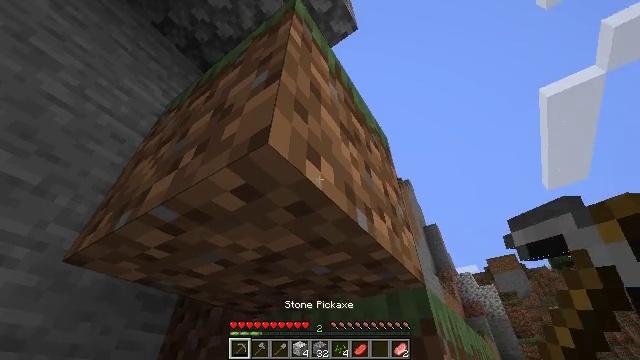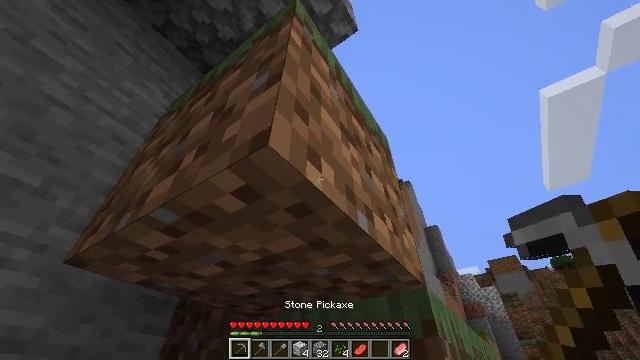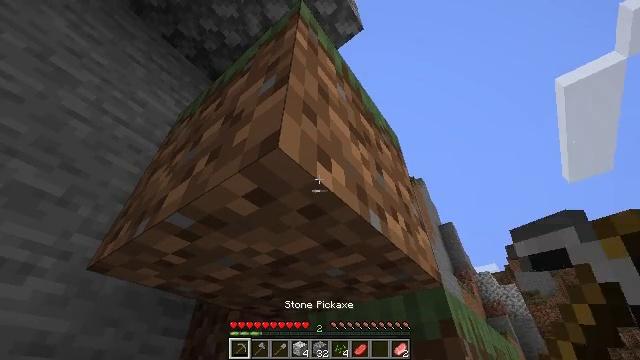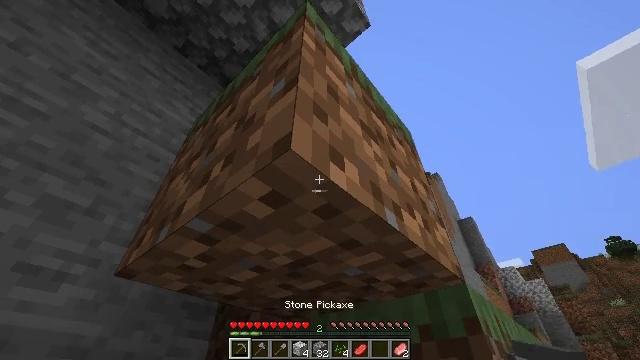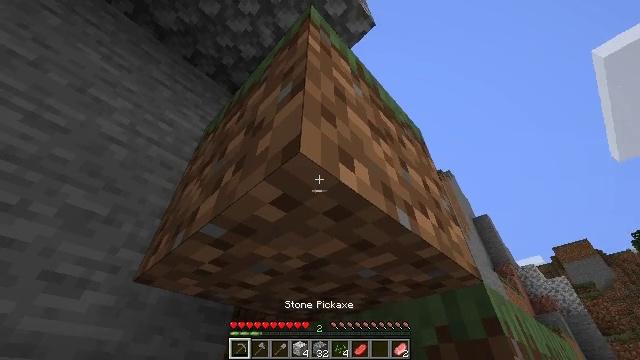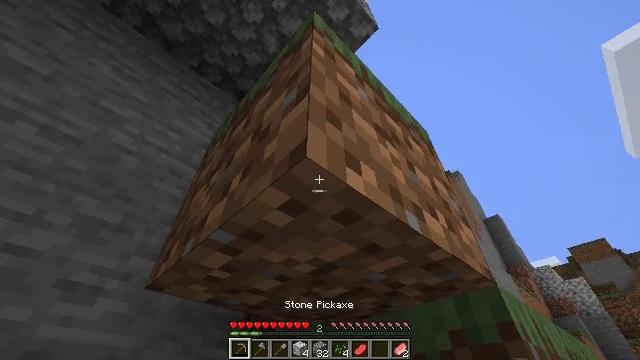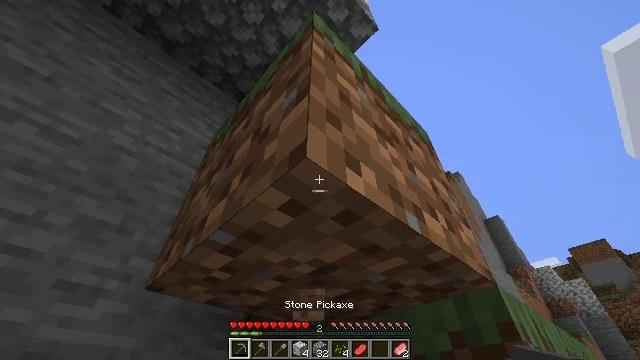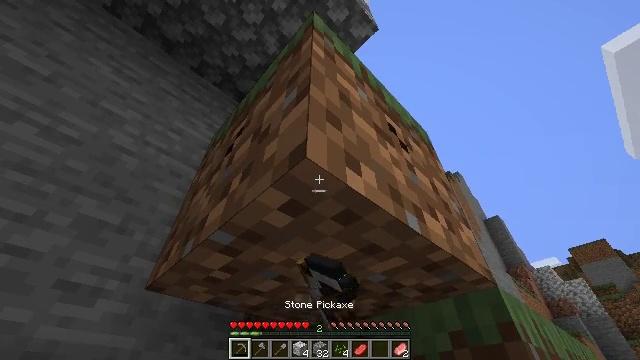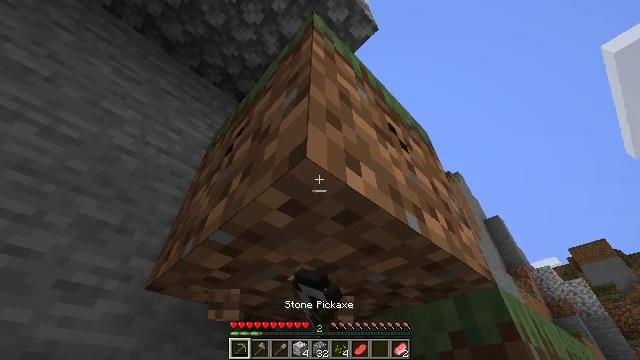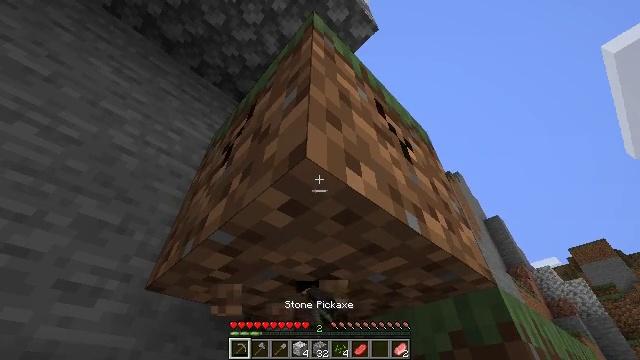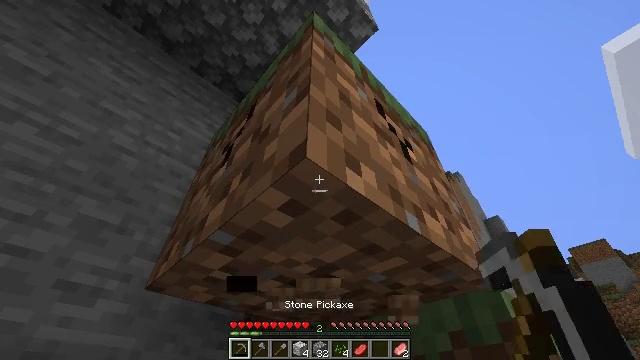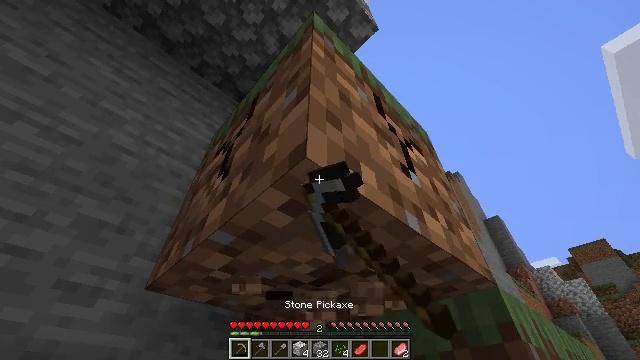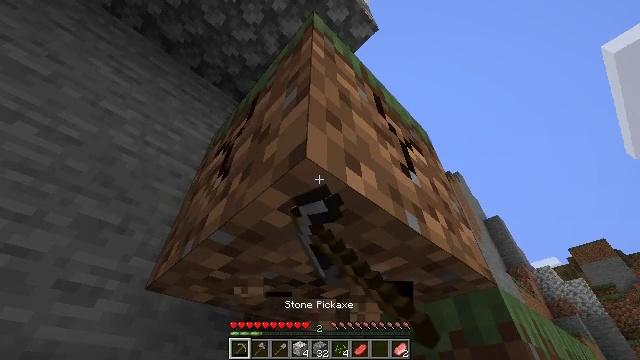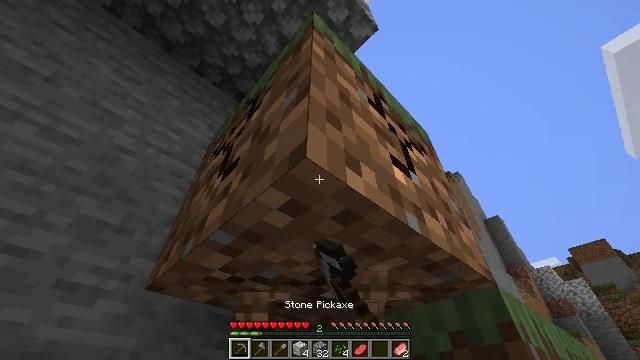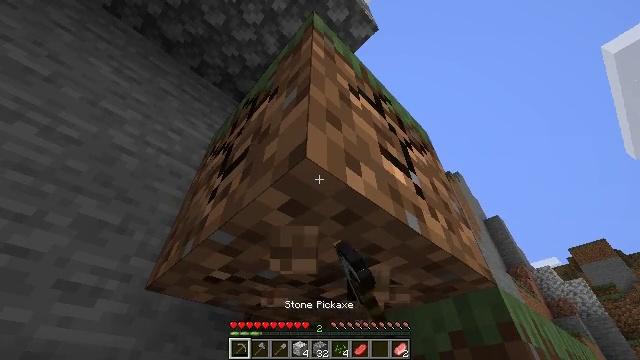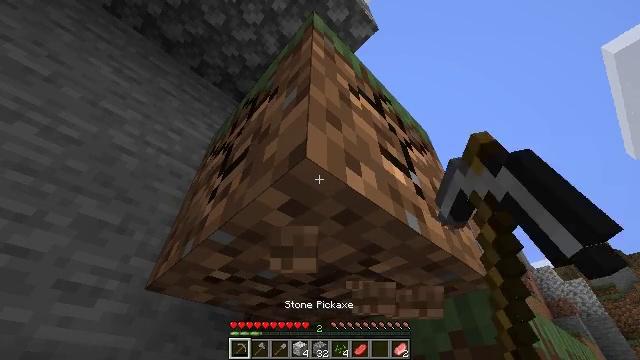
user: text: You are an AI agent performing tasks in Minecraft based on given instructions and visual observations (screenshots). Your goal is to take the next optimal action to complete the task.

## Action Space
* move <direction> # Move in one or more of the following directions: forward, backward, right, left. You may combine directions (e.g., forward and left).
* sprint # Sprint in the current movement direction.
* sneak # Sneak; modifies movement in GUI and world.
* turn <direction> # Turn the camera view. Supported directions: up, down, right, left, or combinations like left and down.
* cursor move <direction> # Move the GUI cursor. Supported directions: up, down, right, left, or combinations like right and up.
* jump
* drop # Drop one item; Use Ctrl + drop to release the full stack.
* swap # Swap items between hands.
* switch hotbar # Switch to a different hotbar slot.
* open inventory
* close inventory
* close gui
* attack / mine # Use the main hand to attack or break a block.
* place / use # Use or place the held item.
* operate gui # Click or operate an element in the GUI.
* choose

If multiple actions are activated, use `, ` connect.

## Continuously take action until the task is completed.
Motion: motion action
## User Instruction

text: Gather grass block for landscaping.
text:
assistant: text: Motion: no_op
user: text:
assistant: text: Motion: turn left
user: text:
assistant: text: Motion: turn left
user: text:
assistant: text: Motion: turn left
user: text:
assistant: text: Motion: turn left
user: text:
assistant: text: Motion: attack / mine
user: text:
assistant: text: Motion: attack / mine
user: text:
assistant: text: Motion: attack / mine
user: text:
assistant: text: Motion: attack / mine
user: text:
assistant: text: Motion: attack / mine
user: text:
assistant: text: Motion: attack / mine
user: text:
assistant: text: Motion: attack / mine
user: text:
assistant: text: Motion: attack / mine
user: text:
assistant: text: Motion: attack / mine
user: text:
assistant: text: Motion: attack / mine
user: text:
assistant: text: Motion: attack / mine
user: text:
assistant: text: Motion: attack / mine
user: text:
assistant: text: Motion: attack / mine
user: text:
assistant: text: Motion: attack / mine
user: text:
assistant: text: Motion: attack / mine
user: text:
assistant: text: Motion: attack / mine
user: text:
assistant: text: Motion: attack / mine
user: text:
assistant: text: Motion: attack / mine
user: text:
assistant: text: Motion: attack / mine
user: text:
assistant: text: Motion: attack / mine
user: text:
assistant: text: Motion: attack / mine
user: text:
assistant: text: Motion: attack / mine
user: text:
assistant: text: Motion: attack / mine
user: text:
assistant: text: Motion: attack / mine